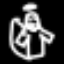
Label: angel